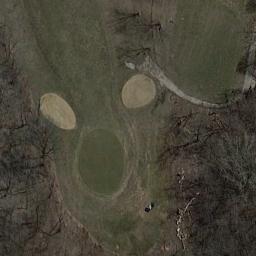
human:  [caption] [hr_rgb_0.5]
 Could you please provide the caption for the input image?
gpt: A lot of trees are near the golf course .

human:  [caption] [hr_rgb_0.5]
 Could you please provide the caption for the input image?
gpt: There are several bunkers and a path on a large lawn on the golf course and many withered trees .

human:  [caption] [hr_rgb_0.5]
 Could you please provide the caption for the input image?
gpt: There are five bunkers in this area, Two winding paths and a small river .

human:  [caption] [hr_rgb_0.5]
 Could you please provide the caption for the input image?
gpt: The golf course has a putting green and two sandpits and some barrier trees are on both sides of the fairway .

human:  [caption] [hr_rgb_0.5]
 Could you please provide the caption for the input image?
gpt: There are two bunkers and many withered trees on the golf course .